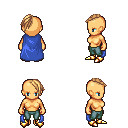
a pixel art fantasy rpg character, female body template, human, tanned skin, blue cape, teal pants, light blonde long mohawk hairstyle, gold boots, four views (front, back, left, right), 2x2 character sprite sheet, small pixel art, hard edges, no anti-aliasing